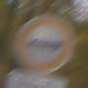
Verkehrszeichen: VerbotPersonenkraftwagenMitAnhaenger
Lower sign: ZeitangabenMitBeschraenkungAufWochentage3
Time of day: Midday
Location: Outdoor (Nature)
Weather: Overcast
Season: NotSpecified
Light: Natural